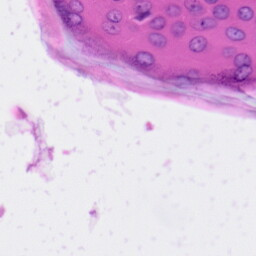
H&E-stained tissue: Skin